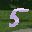
Label: 5